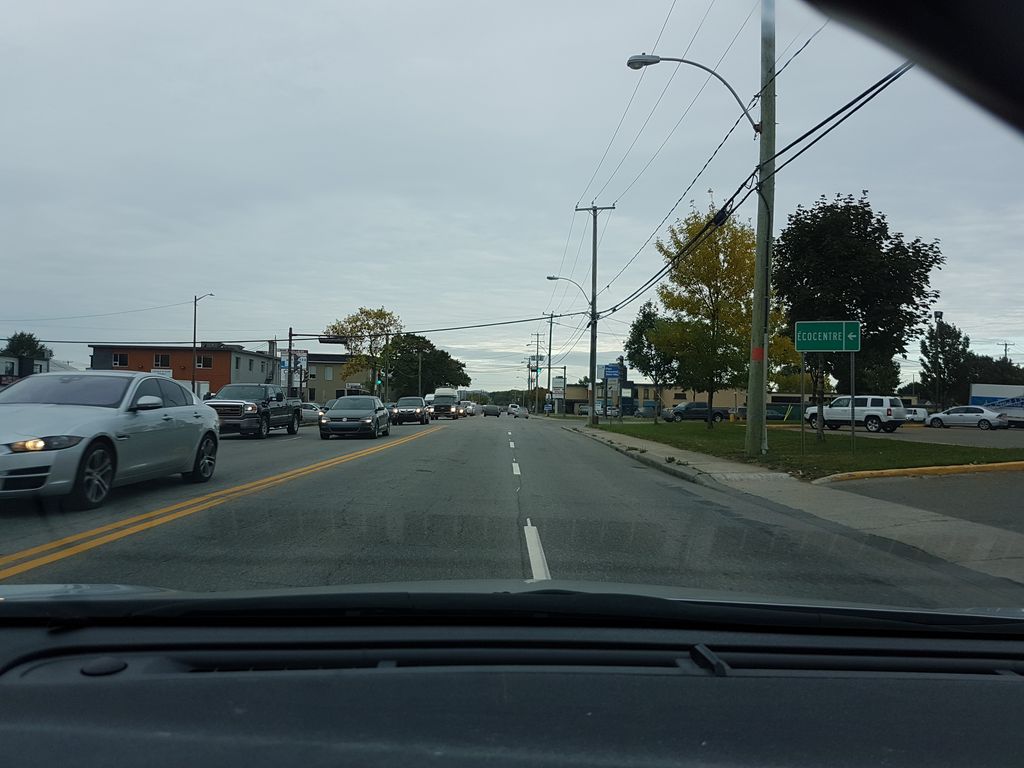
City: quebec_city